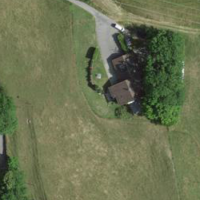
EUNIS habitat code: 52
Species observed at this site:
Melittis melissophyllum